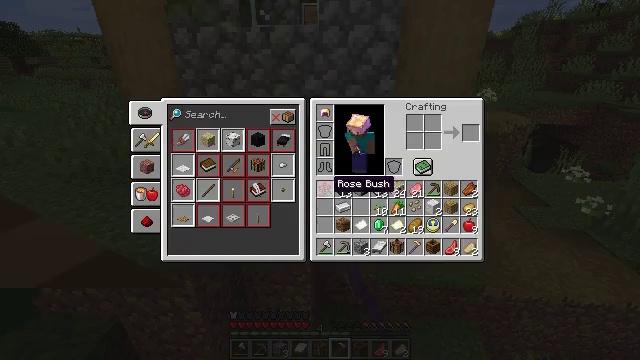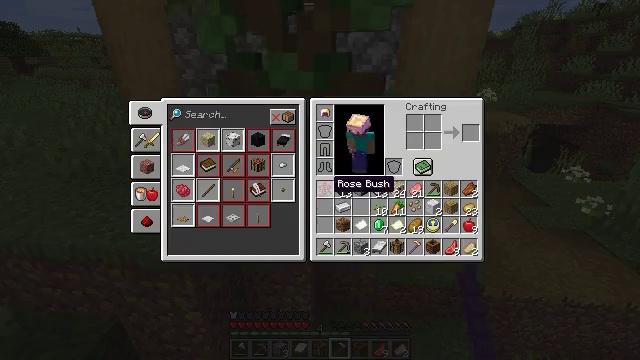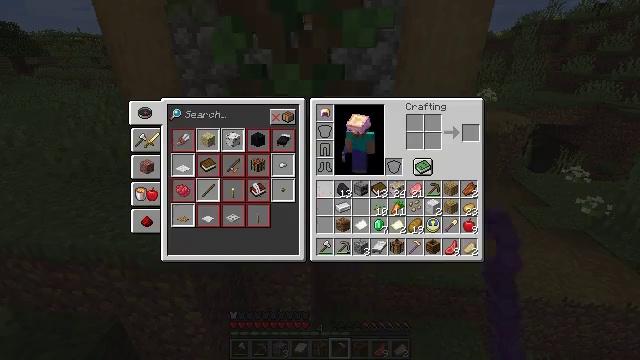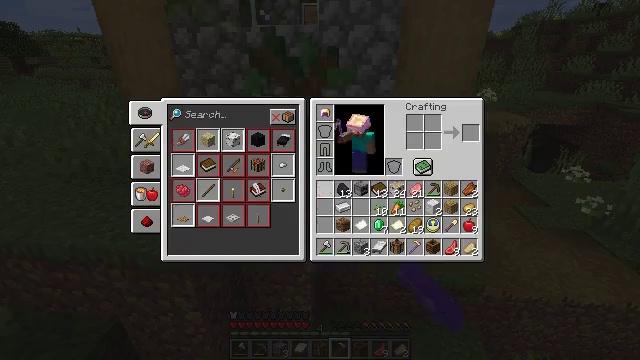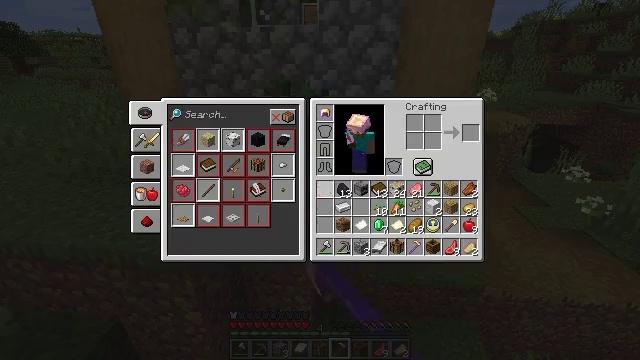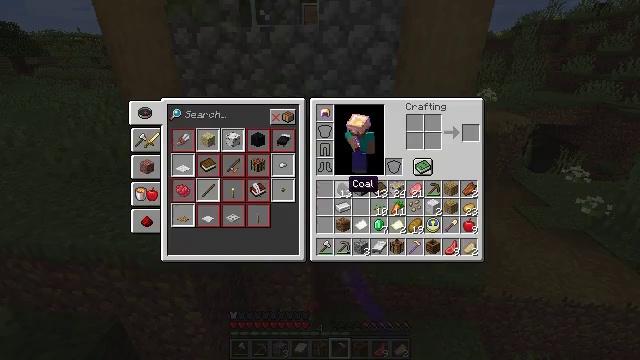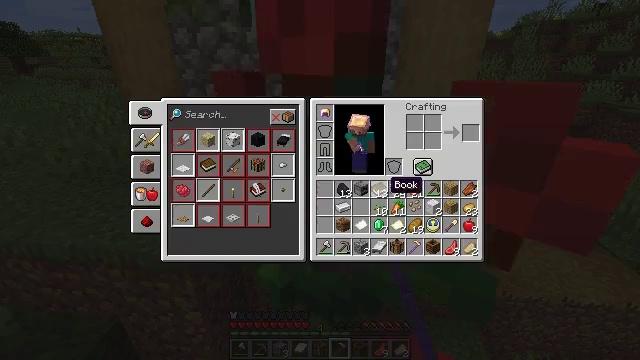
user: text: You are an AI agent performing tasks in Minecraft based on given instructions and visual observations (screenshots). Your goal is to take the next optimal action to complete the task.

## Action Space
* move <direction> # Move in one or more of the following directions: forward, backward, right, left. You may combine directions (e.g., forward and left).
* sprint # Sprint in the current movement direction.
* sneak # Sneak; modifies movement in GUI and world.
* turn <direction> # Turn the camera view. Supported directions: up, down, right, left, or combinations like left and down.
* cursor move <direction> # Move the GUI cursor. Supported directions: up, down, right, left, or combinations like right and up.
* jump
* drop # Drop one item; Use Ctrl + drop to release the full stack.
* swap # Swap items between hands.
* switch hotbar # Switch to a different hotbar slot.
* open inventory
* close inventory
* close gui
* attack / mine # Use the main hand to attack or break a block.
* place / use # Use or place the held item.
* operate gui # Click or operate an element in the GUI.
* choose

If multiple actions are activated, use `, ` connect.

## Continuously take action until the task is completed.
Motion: motion action
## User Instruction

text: Drop a rose bush.
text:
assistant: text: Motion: sprint, open gui
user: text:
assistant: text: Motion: sprint, drop
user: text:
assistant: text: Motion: sprint, drop
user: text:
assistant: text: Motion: sprint, drop
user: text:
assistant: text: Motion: sprint, cursor move right
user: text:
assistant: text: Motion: sprint, cursor move right
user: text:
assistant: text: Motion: sprint